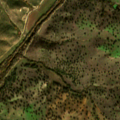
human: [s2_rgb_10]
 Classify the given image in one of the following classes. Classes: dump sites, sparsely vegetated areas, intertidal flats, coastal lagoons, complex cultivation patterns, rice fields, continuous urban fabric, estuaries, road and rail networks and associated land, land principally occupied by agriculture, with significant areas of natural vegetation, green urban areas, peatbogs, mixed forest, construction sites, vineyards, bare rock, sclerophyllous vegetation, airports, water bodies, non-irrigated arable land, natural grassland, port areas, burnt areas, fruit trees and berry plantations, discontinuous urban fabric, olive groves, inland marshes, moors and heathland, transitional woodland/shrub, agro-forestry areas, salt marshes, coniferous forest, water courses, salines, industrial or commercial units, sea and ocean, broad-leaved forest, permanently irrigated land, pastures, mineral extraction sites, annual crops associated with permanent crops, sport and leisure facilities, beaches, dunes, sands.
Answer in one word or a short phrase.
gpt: olive groves, agro-forestry areas